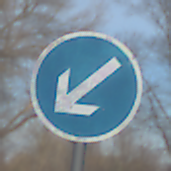
Verkehrszeichen: VorgeschriebeneVorbeifahrtLinks
Umgebung: Outdoor, Nature
Tageszeit: MorningAfternoon
Wetter: PartlyCloudy
Licht: Natural
Jahreszeit: NotSpecified
Kontrast: HighContrast